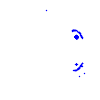
Particle: electron